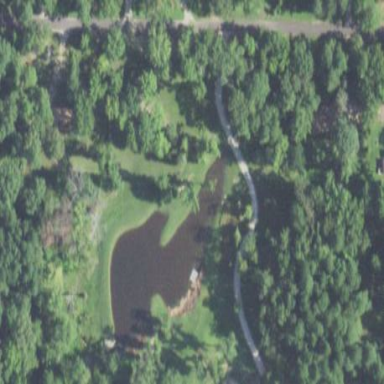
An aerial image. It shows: Peaceful pond surrounded by nature.